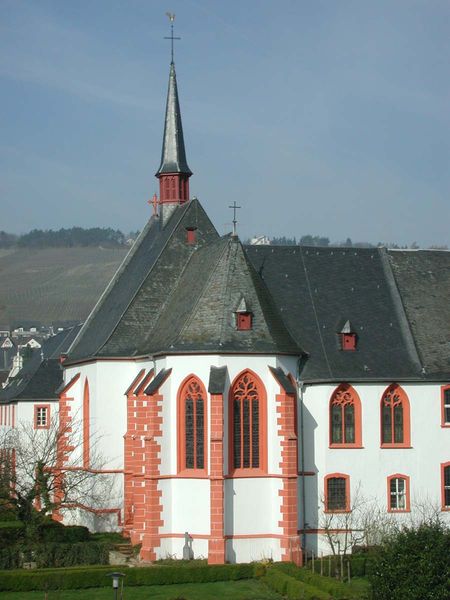
Titel: Spital
Schlagwörter: baum, berg, blau, himmel, weiß, bäume, grün, kirchturm, stadt, fenster, glas, grau, laterne, schwarz, säulen, dach, gebäude, rasen, rot, spitze, stein, steine, felder, hügel, strauch, büsche, kirche, sträucher, gotik, anhöhe, turm, turmspitze, garten, dorf, hecke, backstein, foto, fotografie, erker, kloster, kreuz, türmchen, dachfenster, gauben, kirchenschiff, kreuze, gotisch, spitzbogen, grab, schiefer, christlich, romanik, klostergarten, gaube, weinanbau, romanisch, gotteshaus, hecken, spitzbogenfenster, gebäudekomplex, rote fenster